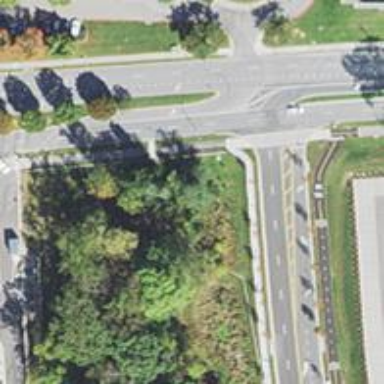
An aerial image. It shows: Cycleway.